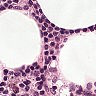
Metastatic tissue present: no